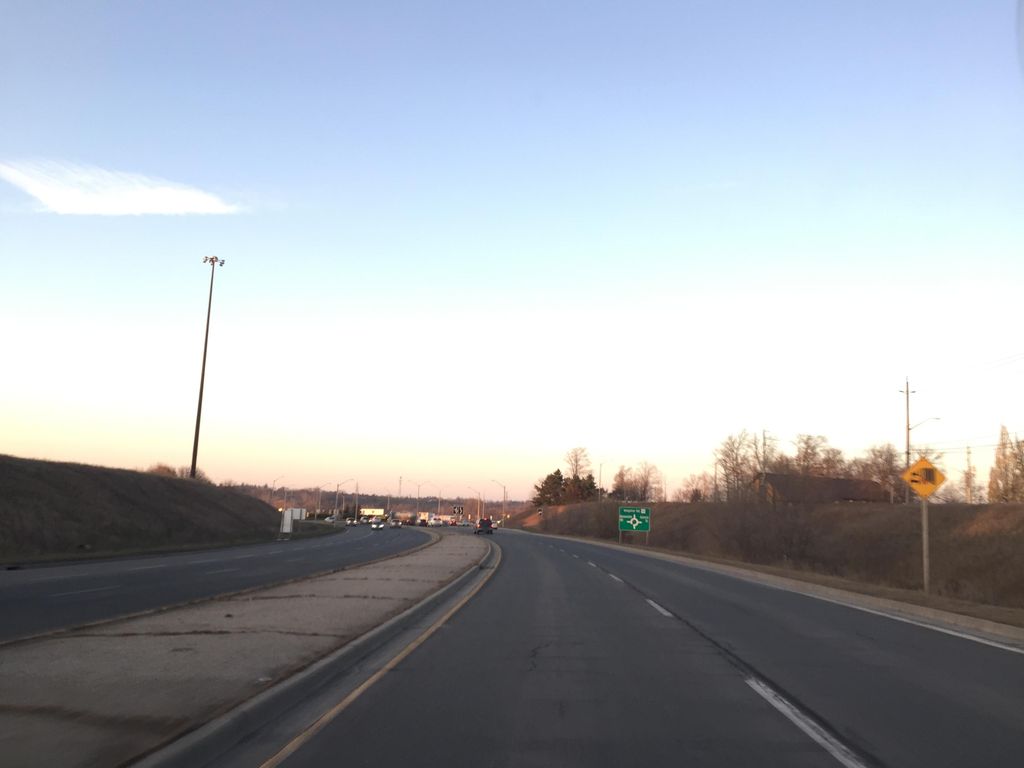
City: kitchener-waterloo